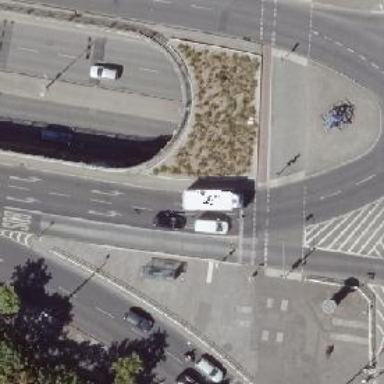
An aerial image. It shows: Kerb serving as barrier.